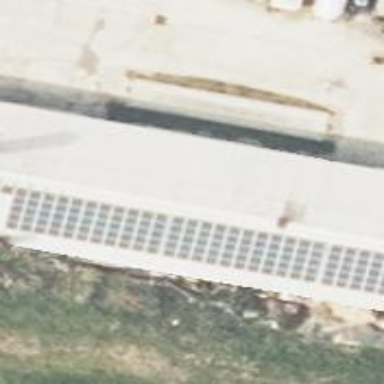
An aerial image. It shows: Small solar photovoltaic panel generator is producing electricity.